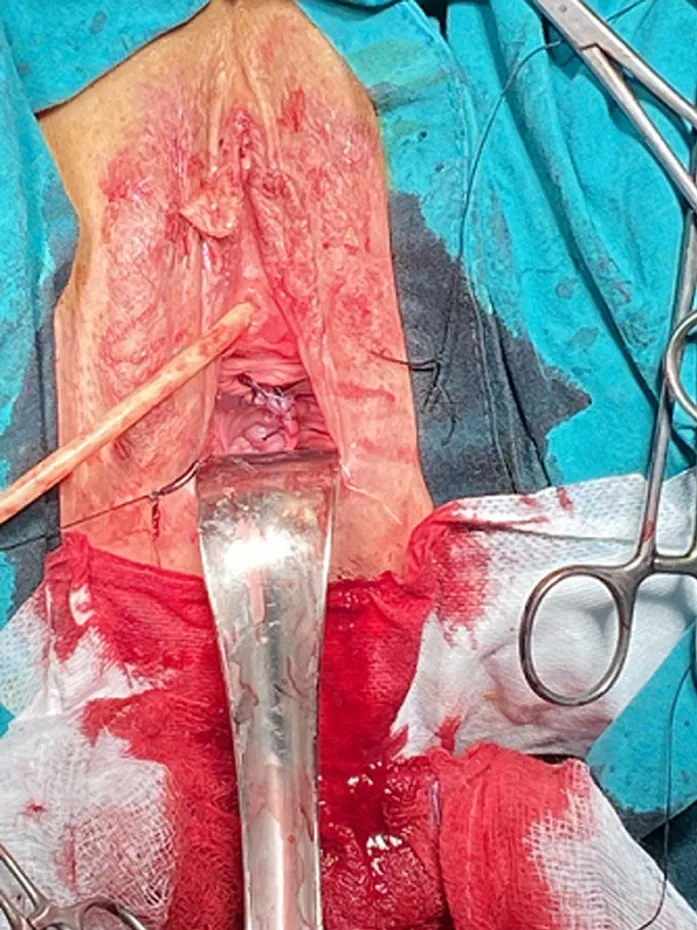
post-operative image after the surgical excision patient #3.
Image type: medical_photograph (other_medical_photograph)